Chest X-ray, AP view. Patient: 48 years old, sex M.
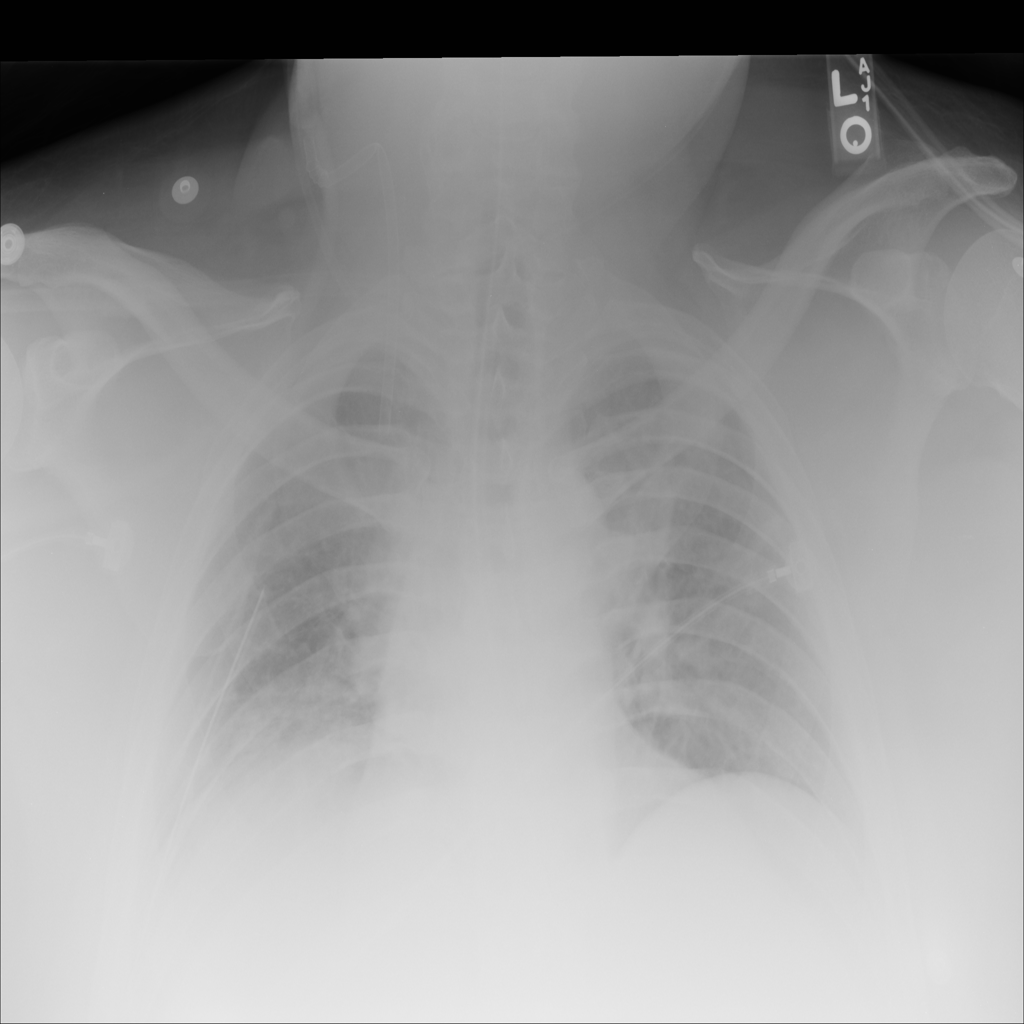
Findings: Atelectasis